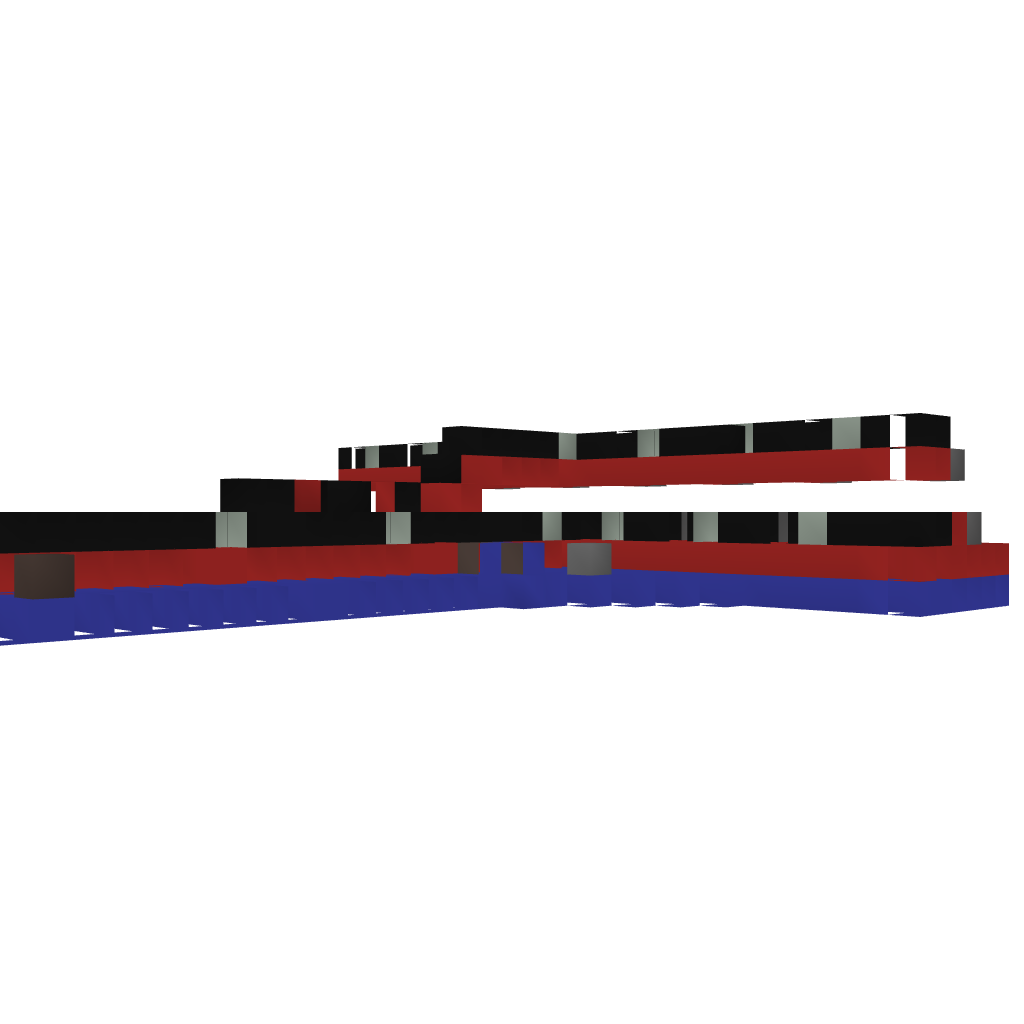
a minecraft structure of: Movecraft Gun-Ship